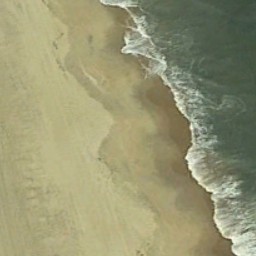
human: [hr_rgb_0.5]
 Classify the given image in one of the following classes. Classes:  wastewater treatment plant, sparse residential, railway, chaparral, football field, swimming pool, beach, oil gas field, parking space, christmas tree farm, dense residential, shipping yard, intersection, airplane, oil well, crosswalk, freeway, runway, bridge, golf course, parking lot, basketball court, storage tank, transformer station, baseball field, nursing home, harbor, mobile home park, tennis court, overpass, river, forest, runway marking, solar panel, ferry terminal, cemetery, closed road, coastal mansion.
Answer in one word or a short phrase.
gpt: beach